Question: I have implemented a in Python to make full-text-searchs, and it's working really well. But there's a problem: the indexed text can be very big, so we won't be able to have the whole structure in RAM.

Suffix tree for the word 'BANANAS' (in my scenario, imagine a tree 100000 times bigger).
So, researching a little bit about it I found the 'pickle' module, a great Python module for "loading" and "dumping" objects from/into files, and guess what? It works wonderfully with my data structure.
So, making the long story shorter: What would be the best strategy to store and retrieve this structure on/from disk? I mean, a solution could be to store each node in a file and load it from disk whenever is needed, but this isn't the best think to do (too many disk accesses).
---
Although I have tagged this question as <URL>, the programming language isn't the important part of the question, the disk storing/retrieving strategy is really the main point.
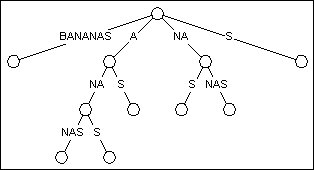
Answer: If 'pickle' is already working for you, you may want to take a look at <URL> which adds some functionality on top of 'pickle'. Looking at the documentation, I saw this paragraph that looks to address the size concerns you're having:
> The database moves objects freely between memory and storage. If an
object has not been used in a while, it may be released and its
contents loaded from storage the next time it is used.